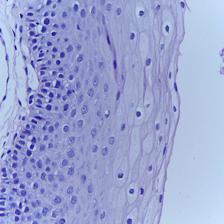
Diagnosis: Normal